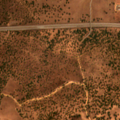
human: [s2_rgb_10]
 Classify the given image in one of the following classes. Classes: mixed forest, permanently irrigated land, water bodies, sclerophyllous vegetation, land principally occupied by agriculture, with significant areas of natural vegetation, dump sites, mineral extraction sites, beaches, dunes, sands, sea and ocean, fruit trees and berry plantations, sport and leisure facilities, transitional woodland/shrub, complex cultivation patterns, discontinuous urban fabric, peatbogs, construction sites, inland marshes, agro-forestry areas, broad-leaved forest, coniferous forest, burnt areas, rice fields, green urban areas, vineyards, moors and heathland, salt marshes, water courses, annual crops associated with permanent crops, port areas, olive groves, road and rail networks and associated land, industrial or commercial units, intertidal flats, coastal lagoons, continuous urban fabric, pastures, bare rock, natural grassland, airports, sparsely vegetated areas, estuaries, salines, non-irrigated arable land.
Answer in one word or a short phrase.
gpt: non-irrigated arable land, pastures, agro-forestry areas